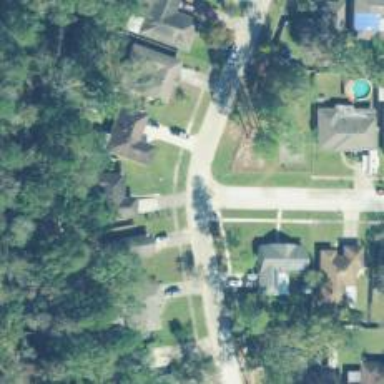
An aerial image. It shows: Residential road.